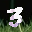
Label: 3